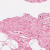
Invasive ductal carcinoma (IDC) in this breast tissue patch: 0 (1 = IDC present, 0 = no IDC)